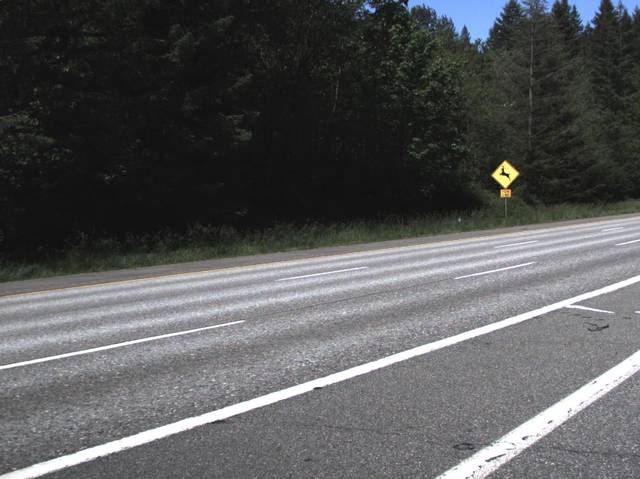
Region: United States
Coordinates: 47.592, -122.326